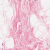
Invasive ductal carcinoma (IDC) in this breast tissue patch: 0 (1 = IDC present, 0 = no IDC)